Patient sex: M
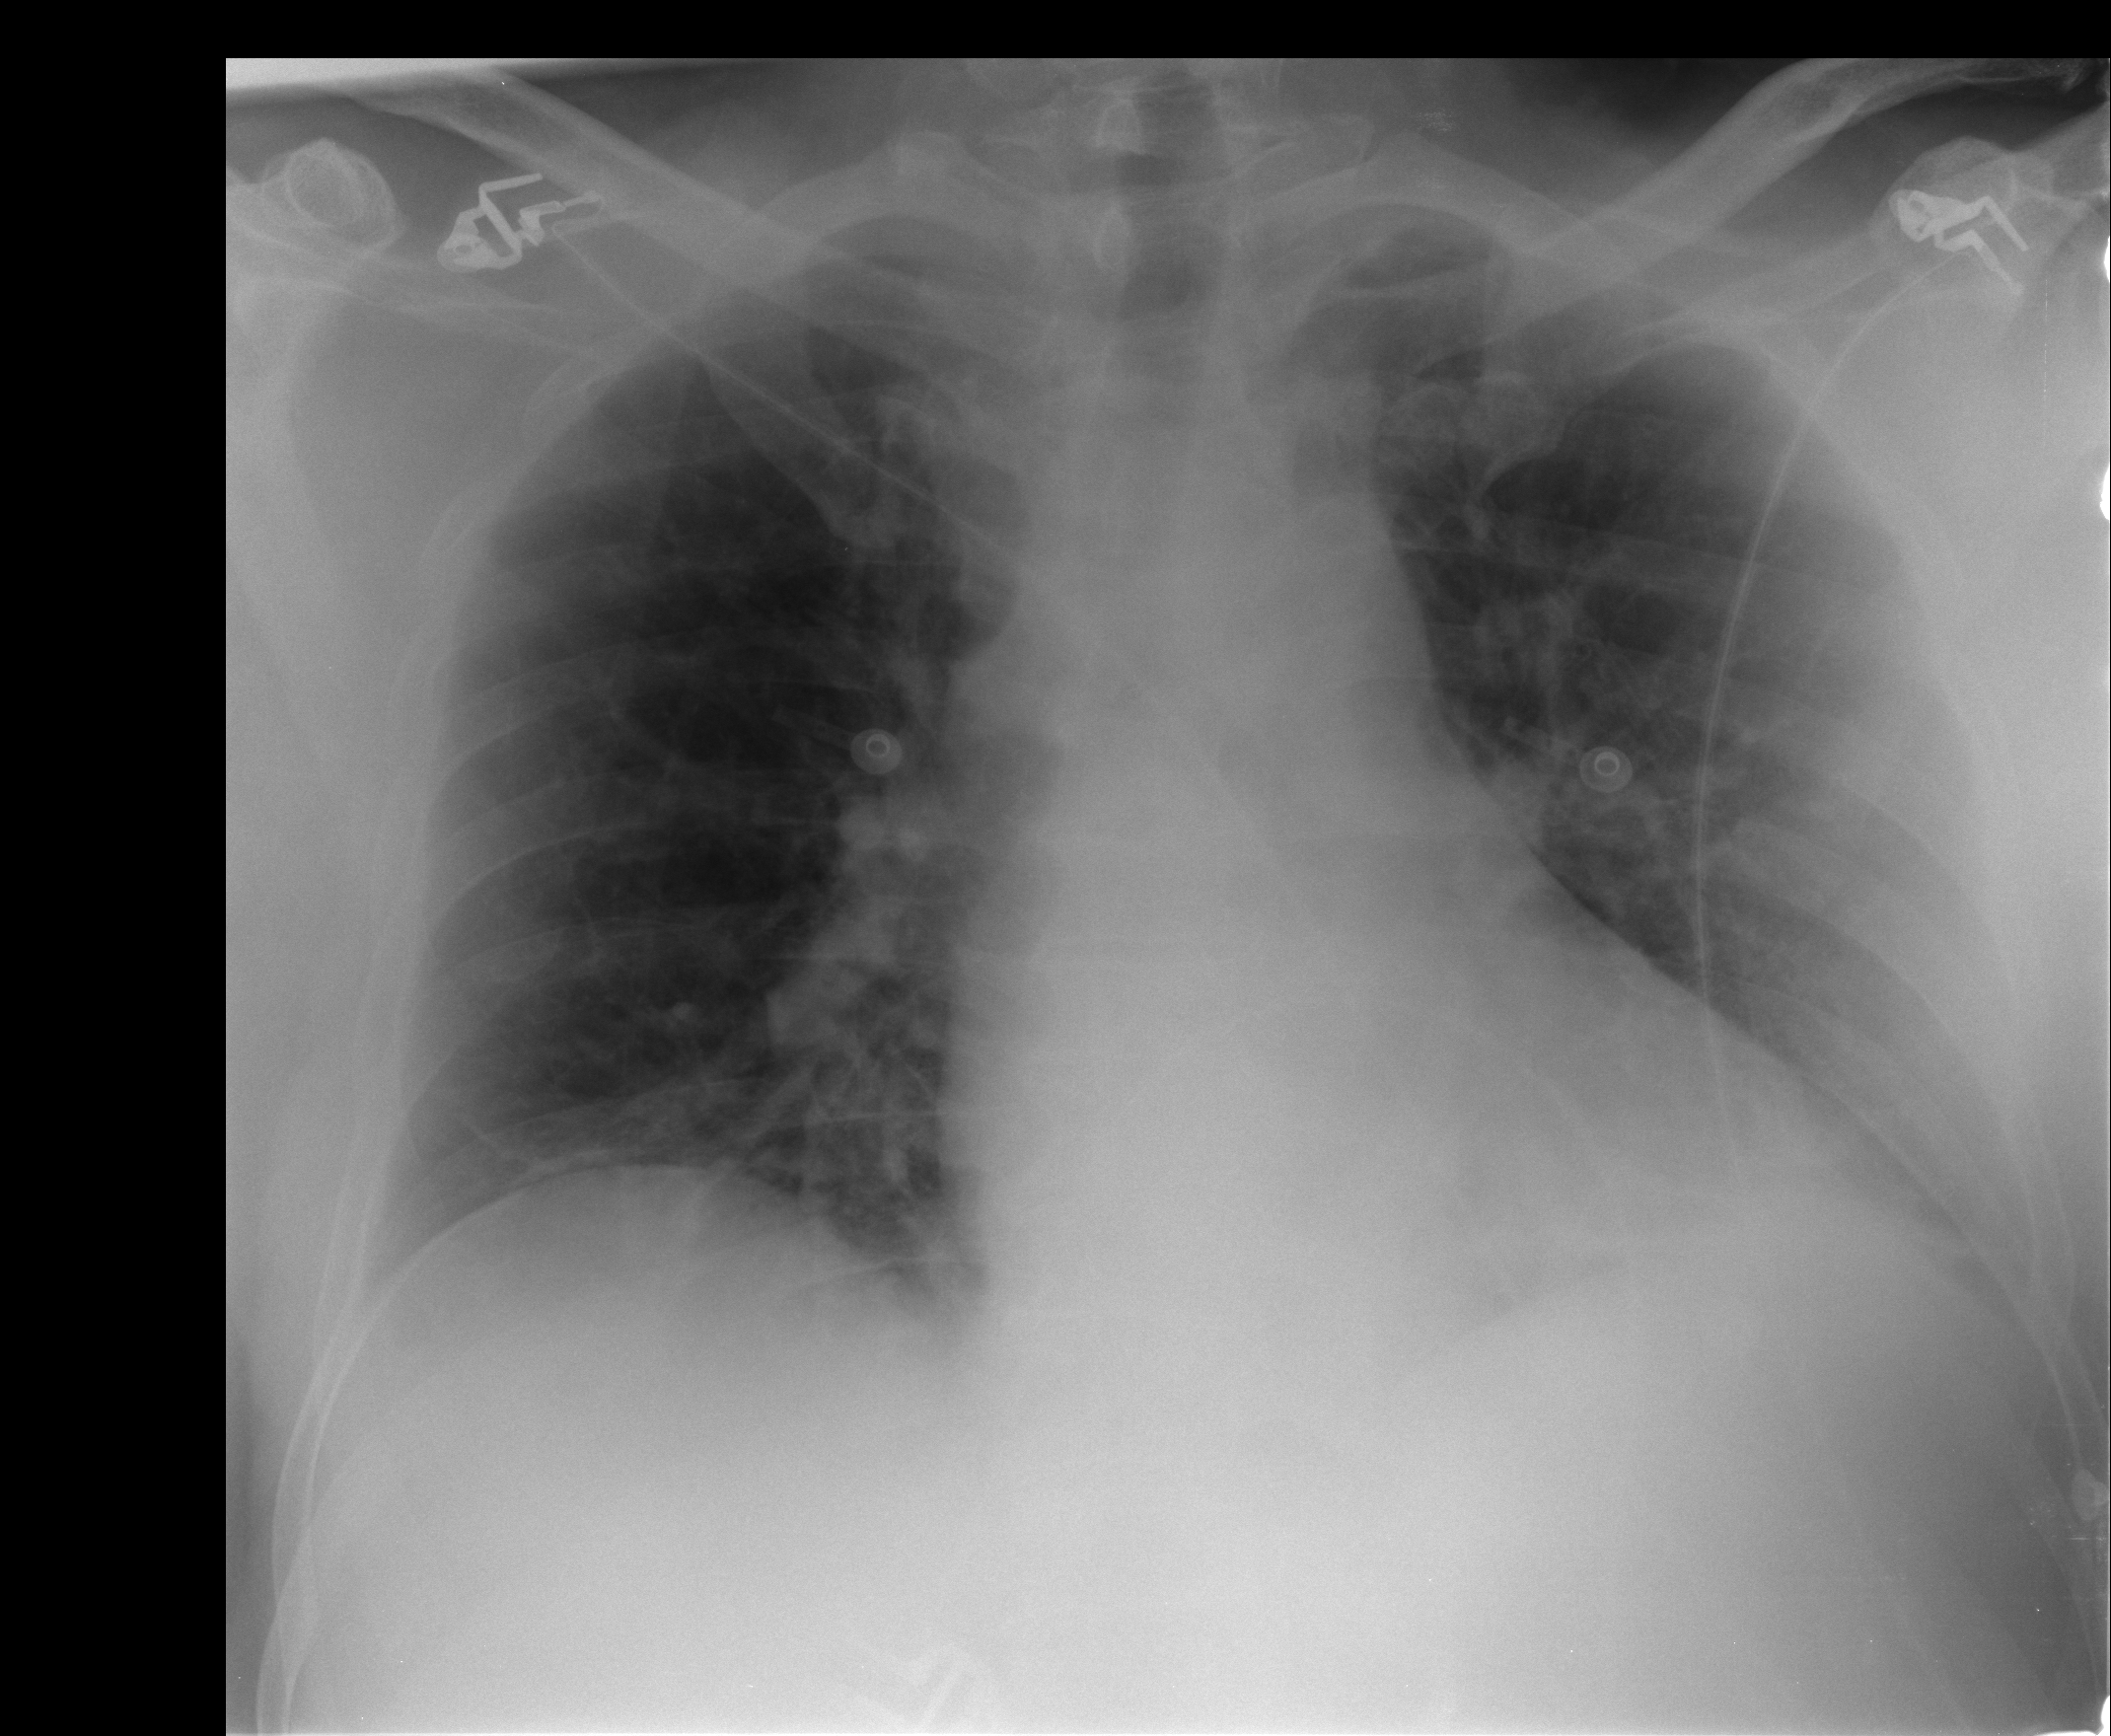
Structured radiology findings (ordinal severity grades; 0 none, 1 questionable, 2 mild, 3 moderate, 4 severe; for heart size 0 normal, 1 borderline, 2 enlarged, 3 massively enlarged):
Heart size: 2
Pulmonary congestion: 0
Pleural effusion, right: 0
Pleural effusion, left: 0
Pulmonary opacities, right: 0
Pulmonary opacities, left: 0
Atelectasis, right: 0
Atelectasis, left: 2